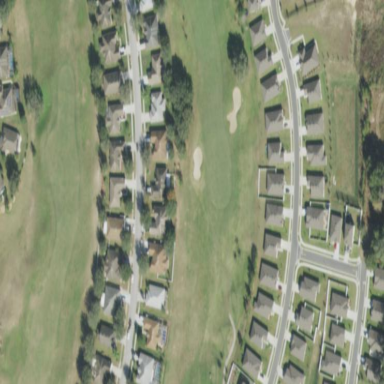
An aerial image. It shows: Golf course.